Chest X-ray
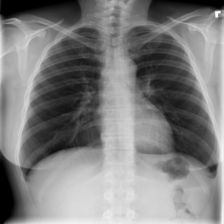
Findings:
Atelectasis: negative
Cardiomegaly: negative
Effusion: negative
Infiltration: negative
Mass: negative
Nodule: negative
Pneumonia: negative
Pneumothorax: negative
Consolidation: negative
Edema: negative
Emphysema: negative
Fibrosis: negative
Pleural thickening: negative
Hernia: negative